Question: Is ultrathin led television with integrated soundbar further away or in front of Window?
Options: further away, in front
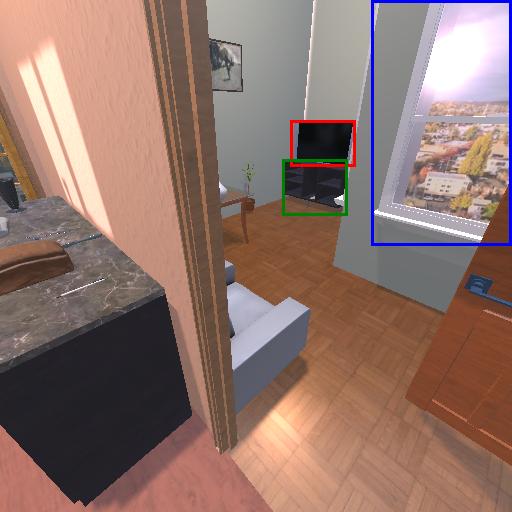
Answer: further away